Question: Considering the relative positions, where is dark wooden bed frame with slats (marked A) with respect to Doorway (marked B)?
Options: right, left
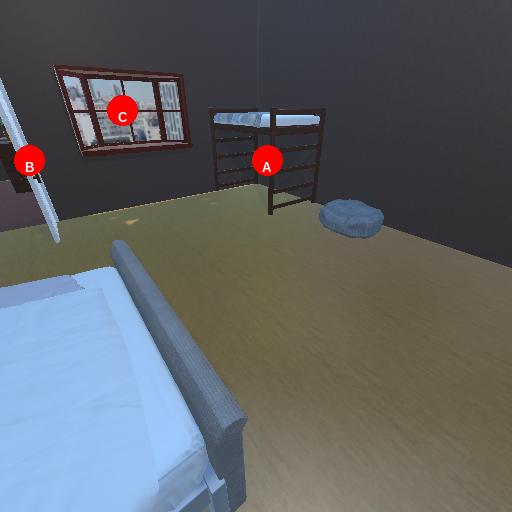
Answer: right